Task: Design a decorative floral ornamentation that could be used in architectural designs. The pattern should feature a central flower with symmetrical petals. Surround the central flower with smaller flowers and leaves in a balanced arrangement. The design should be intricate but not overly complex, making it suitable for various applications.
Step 662:
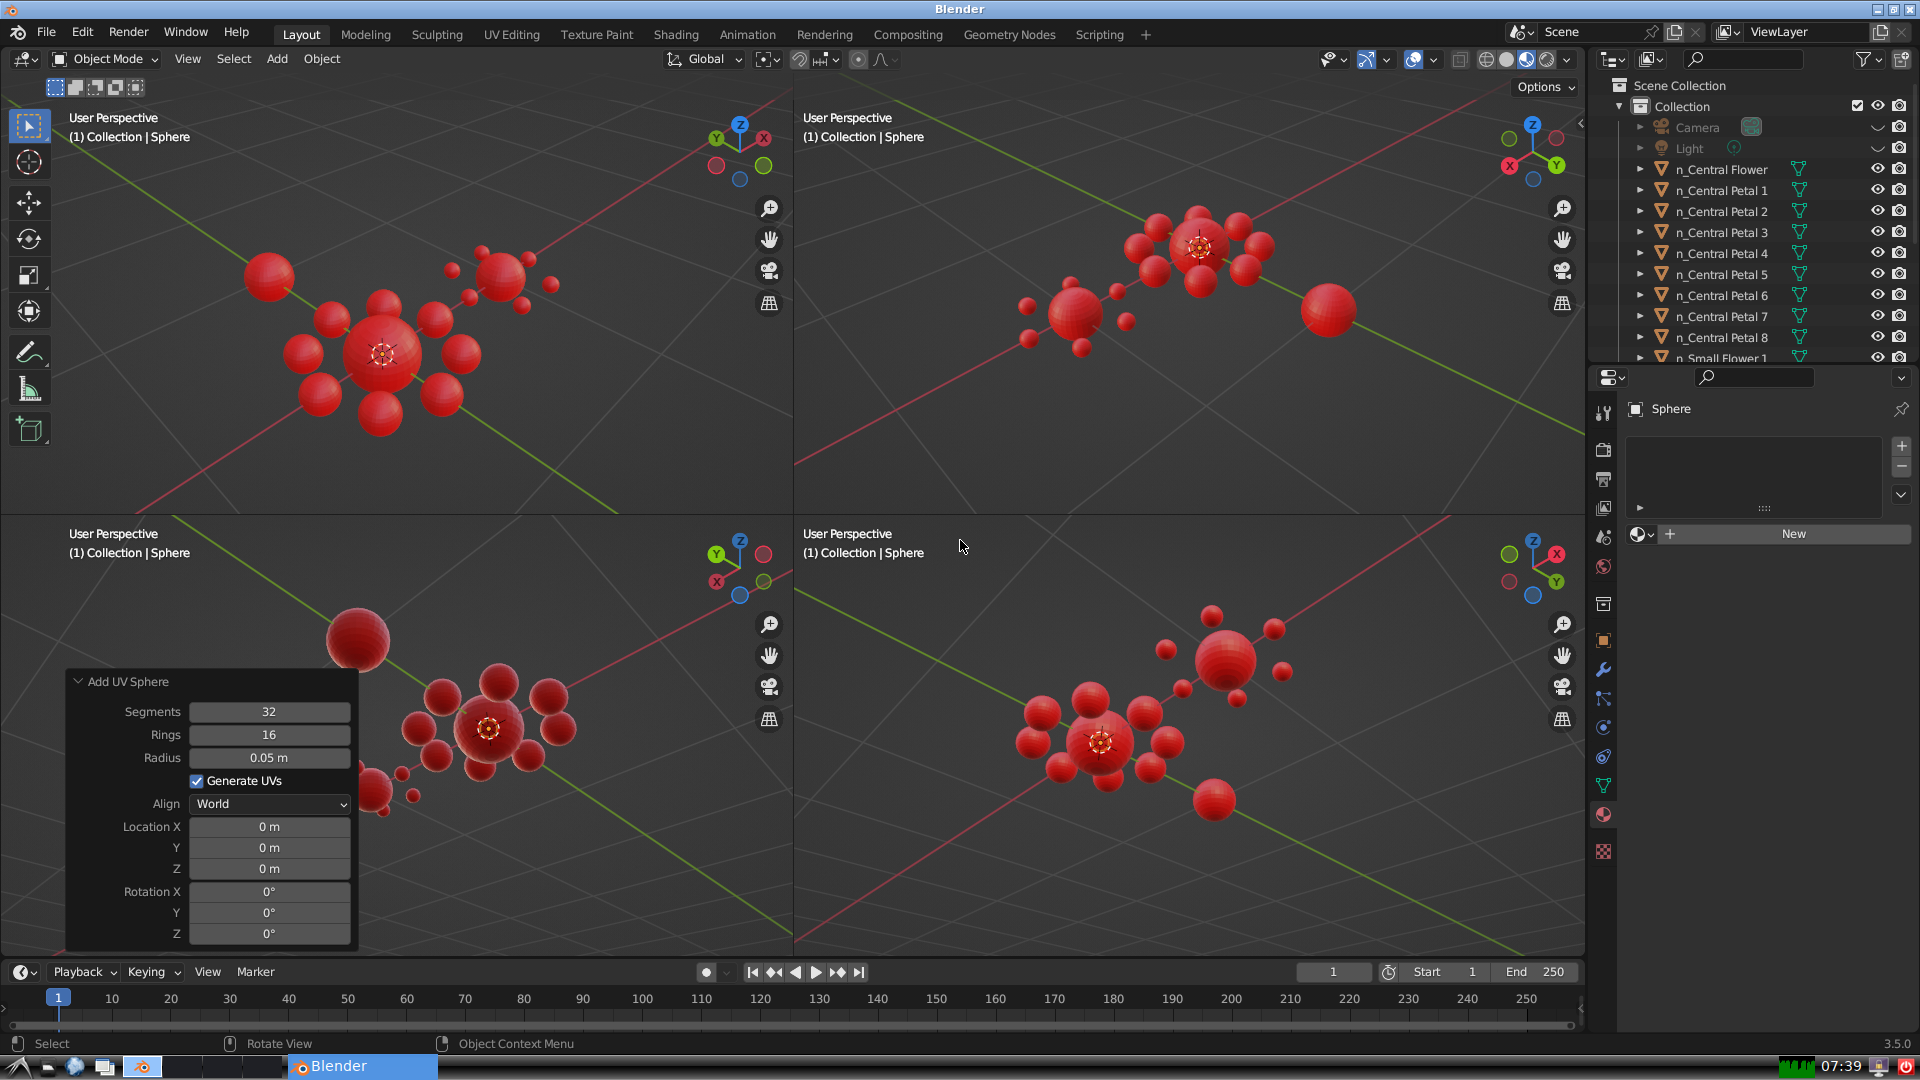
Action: {"mouse_move": [270, 827]}